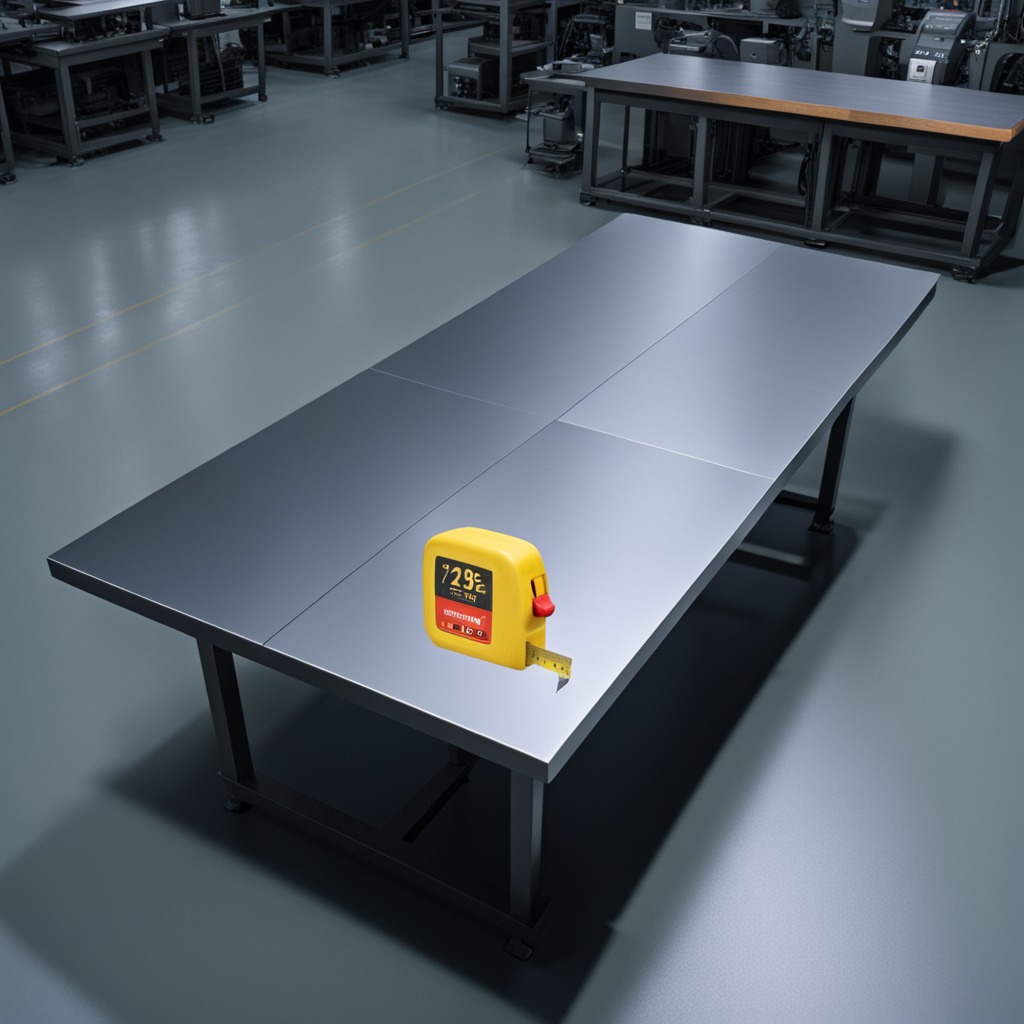
A measuring tape is lying on a clean empty table in the evening.